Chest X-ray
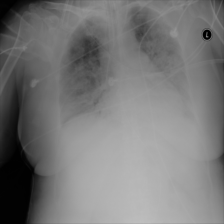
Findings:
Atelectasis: negative
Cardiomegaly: negative
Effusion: negative
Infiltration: positive
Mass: negative
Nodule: negative
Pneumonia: negative
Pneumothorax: negative
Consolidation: negative
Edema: negative
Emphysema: negative
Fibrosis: negative
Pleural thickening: negative
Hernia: negative